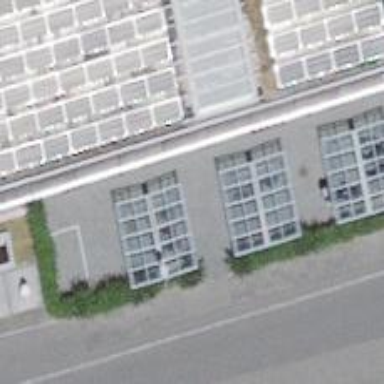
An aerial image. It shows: Bicycle parking area.